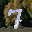
Label: 7